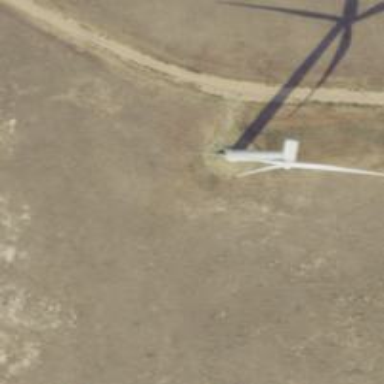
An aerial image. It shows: Wind generator powered by wind. The generator type is horizontal axis and it uses wind turbines.